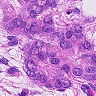
Metastatic tissue present: yes